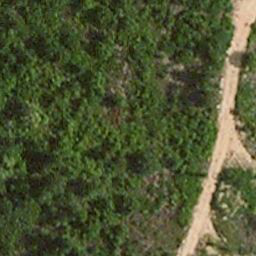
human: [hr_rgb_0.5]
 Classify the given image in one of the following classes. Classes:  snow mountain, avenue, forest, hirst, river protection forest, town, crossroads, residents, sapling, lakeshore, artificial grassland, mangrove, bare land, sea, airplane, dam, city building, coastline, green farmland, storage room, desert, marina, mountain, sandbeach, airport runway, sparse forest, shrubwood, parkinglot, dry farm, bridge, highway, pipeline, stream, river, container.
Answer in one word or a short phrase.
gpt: avenue